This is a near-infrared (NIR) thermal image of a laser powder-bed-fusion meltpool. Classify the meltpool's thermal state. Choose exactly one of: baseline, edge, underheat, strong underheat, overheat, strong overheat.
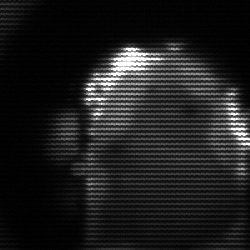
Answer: baseline